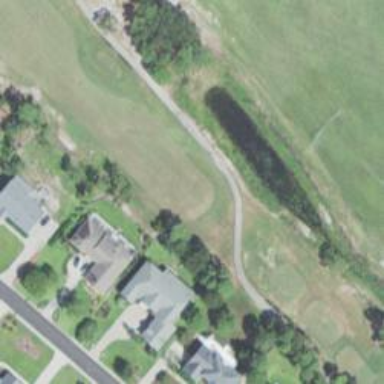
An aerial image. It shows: Pathway for golfing.